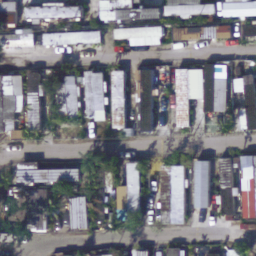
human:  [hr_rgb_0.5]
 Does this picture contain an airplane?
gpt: no

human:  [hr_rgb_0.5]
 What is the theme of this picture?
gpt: mobile home park

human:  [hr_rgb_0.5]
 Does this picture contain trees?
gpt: yes

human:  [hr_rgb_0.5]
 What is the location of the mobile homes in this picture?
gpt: up, center and bottom